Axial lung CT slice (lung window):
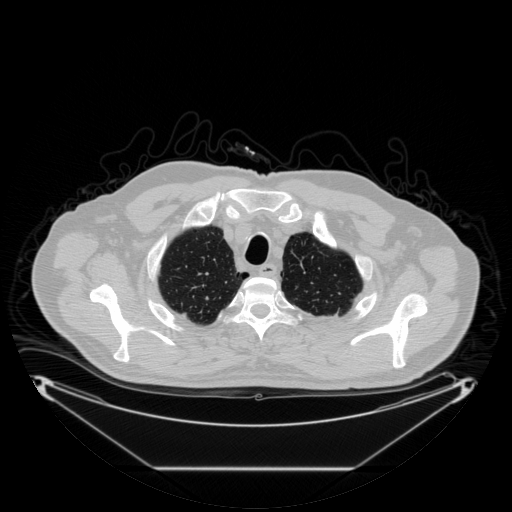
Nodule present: no